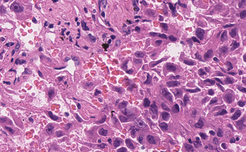
Tumor epithelial tissue: yes
Tumor-associated stroma tissue: yes
Normal tissue: no